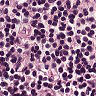
Metastatic tissue present: no